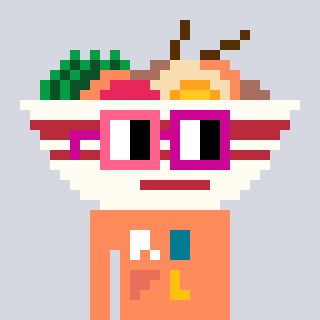
a pixel art character with square pink and red glasses, a noodles-shaped head and a peachy-colored body on a cool background